Field crop: maize
Growth stage: 1
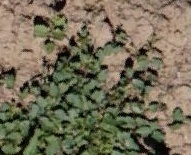
Species: convolvulus